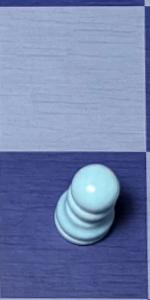
Label: Pawn_White